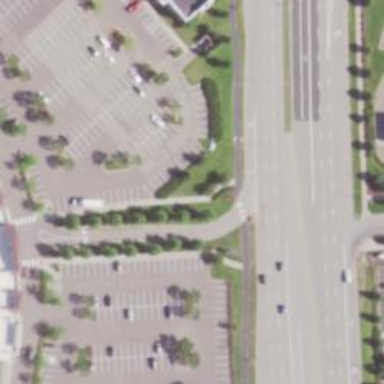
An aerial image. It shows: Secondary link road with asphalt surface.